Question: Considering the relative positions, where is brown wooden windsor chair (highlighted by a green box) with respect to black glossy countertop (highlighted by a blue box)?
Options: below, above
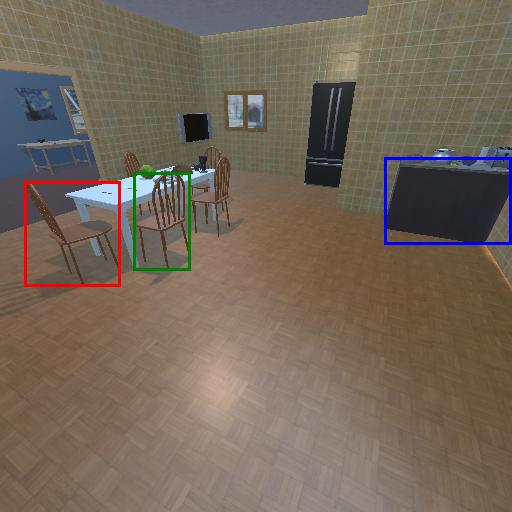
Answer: below